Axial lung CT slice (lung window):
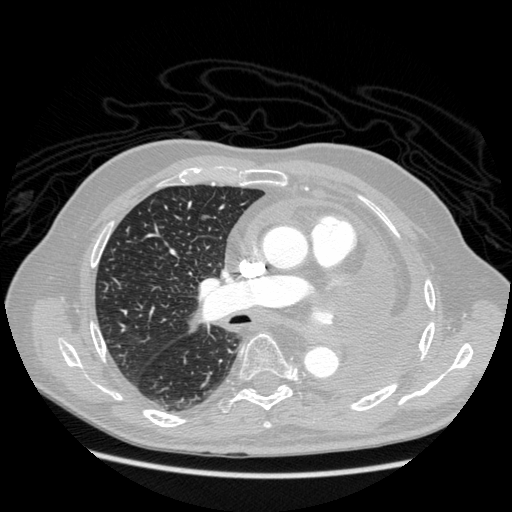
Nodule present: no